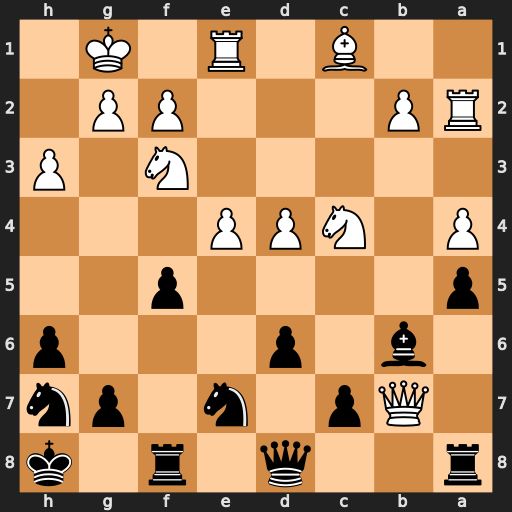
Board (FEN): r2q1r1k/1Qp1n1pn/1b1p3p/p4p2/P1NPP3/5N1P/RP3PP1/2B1R1K1
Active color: b
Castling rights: -
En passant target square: -
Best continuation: Ra7 Qxa7 Bxa7